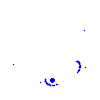
Particle: electron